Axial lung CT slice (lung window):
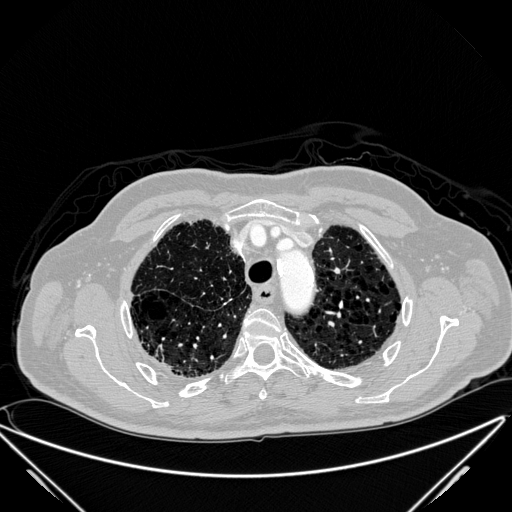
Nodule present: no